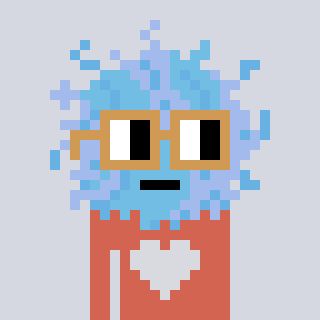
a pixel art character with square brown glasses, a lint-shaped head and a peachy-colored body on a cool background